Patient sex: M
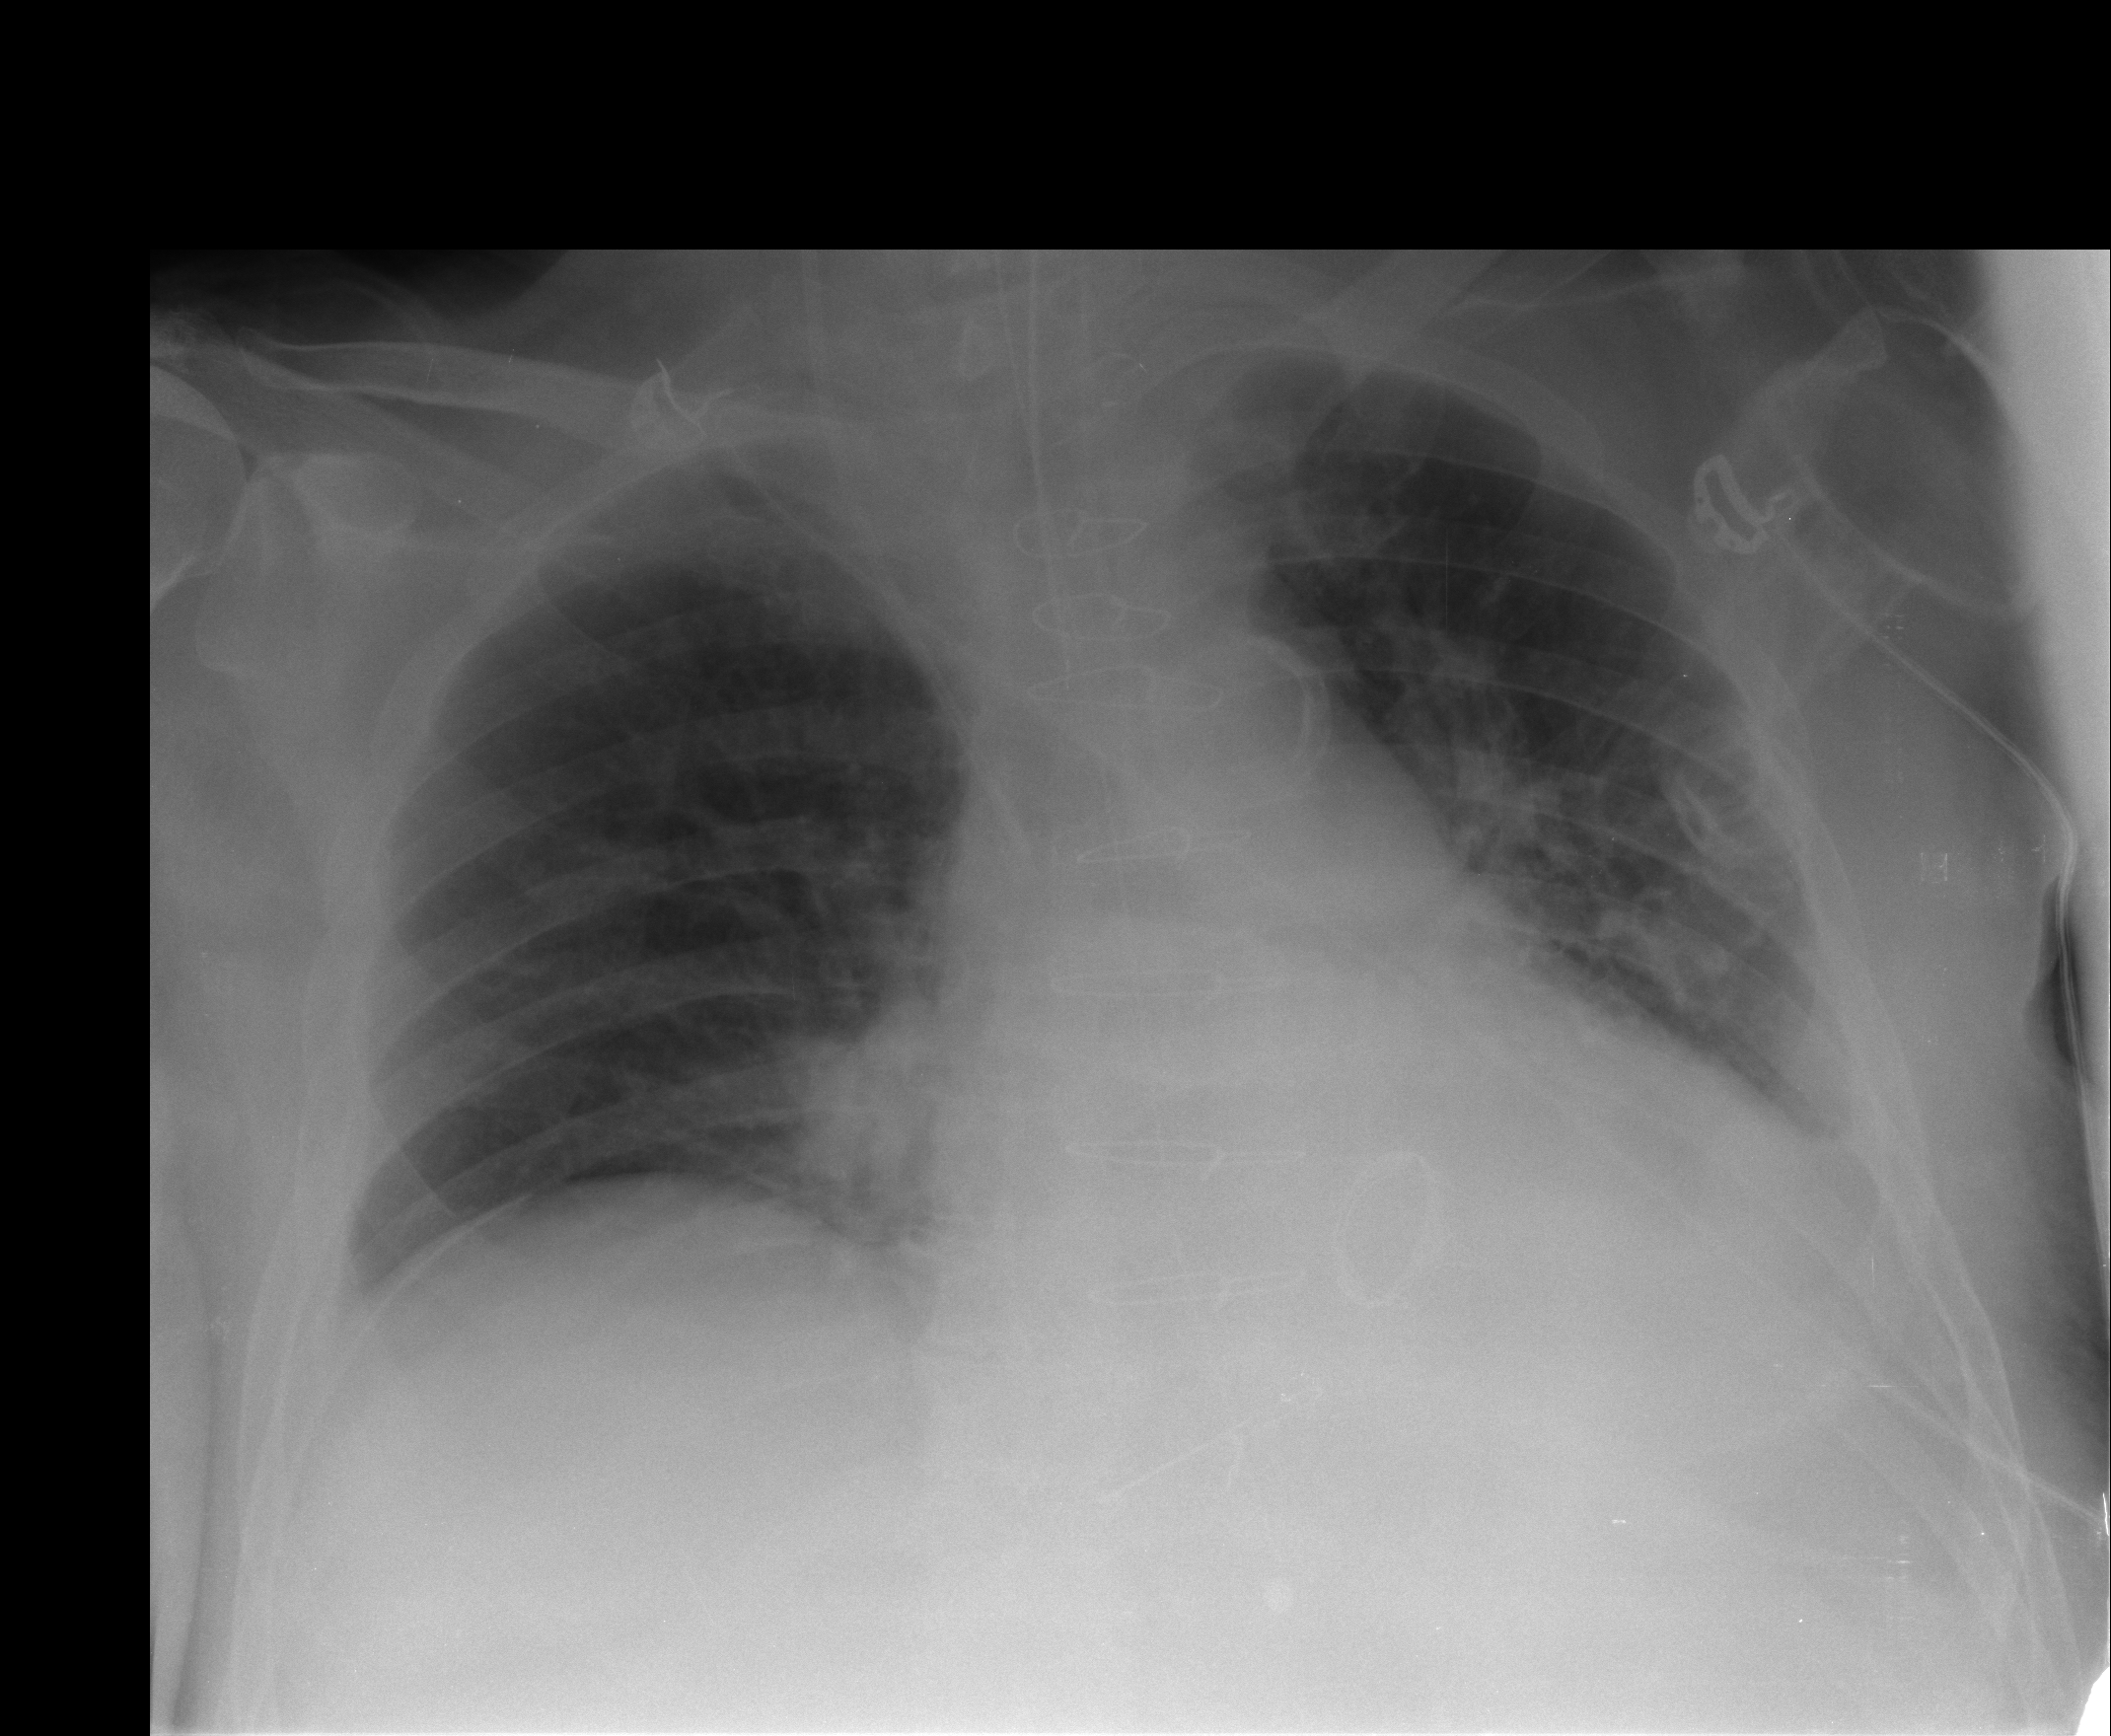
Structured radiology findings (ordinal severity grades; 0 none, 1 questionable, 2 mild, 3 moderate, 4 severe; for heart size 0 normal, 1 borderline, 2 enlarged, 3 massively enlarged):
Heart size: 2
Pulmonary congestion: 1
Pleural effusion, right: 0
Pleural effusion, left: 2
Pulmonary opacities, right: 2
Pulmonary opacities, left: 2
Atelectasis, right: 2
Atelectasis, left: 2